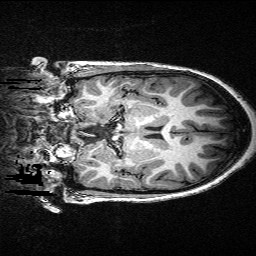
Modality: T1w
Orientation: coronal
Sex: male
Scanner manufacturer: siemens
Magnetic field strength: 3 T
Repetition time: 2.3 s
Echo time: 0.00336 s